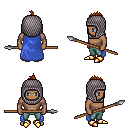
a pixel art fantasy rpg character, male body template, human, dark skin, blue cape, teal pants, brunette mohawk hairstyle, chain hood, gold boots, spear, four views (front, back, left, right), 2x2 character sprite sheet, small pixel art, hard edges, no anti-aliasing